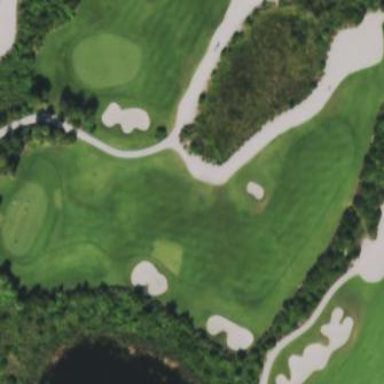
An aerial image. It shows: Golf fairway surrounded by grass.